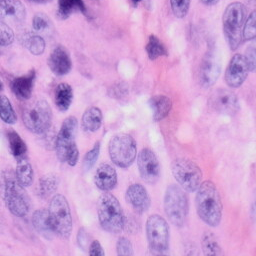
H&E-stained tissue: Skin